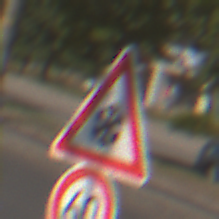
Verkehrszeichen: SchneeOderEisglaette
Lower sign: Geschwindigkeit60
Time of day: Midday
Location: Outdoor (Urban)
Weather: Clear
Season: NotSpecified
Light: Natural